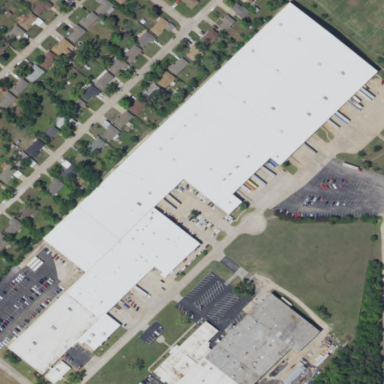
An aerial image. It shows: Warehouse building.